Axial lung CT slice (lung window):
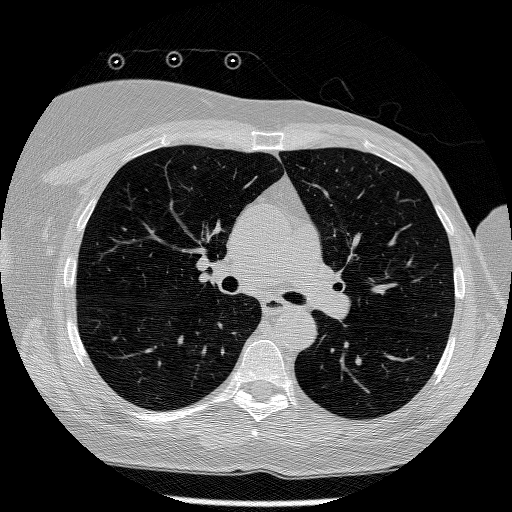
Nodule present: no